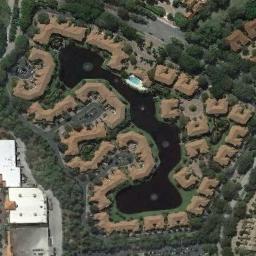
Label: residential